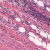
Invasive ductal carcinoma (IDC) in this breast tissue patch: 1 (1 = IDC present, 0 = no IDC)